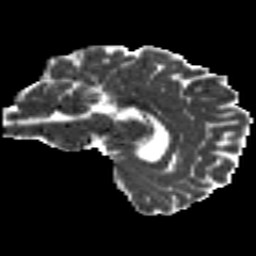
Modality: MD
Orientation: sagittal
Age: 23
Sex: female
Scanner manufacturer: siemens
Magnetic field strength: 3 T
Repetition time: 8.8 s
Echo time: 0.085 s